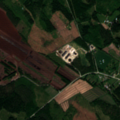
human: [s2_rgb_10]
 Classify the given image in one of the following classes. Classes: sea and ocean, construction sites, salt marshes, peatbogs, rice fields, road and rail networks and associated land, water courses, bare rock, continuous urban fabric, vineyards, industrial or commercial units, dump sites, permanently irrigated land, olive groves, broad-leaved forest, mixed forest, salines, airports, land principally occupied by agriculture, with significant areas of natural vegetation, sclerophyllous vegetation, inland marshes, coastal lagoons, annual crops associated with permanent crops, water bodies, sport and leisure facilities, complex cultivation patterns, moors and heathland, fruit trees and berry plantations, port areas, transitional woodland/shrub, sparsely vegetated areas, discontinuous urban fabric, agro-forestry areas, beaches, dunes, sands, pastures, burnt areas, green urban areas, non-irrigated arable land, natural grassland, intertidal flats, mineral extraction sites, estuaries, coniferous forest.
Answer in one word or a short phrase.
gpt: land principally occupied by agriculture, with significant areas of natural vegetation, broad-leaved forest, coniferous forest, mixed forest, transitional woodland/shrub, peatbogs